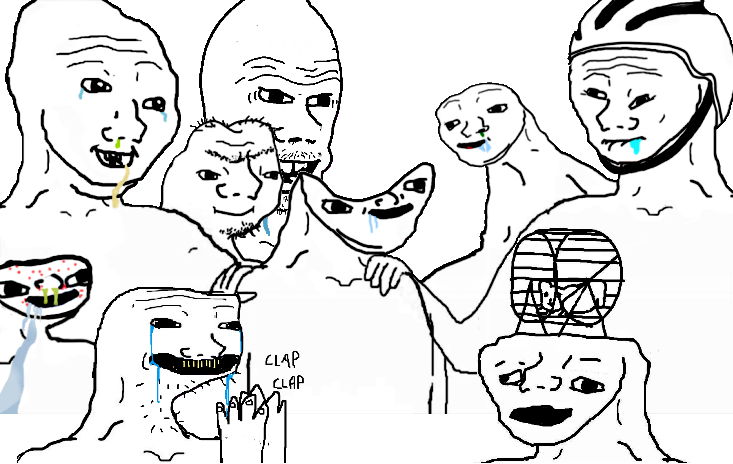
Label: 5_Brainlet